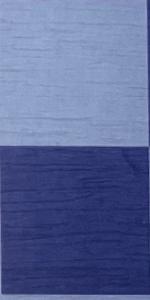
Label: Empty